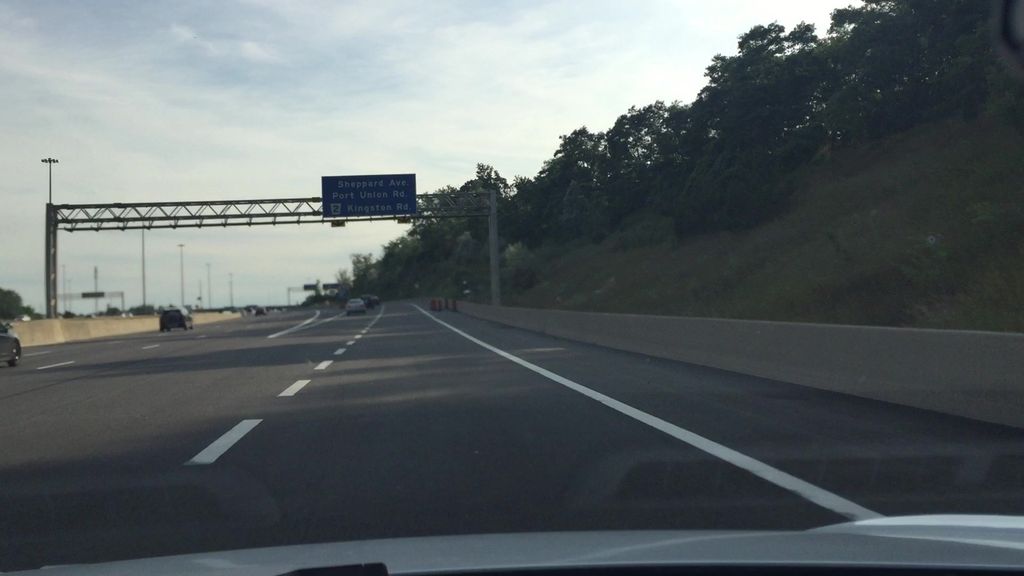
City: toronto